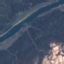
Label: River